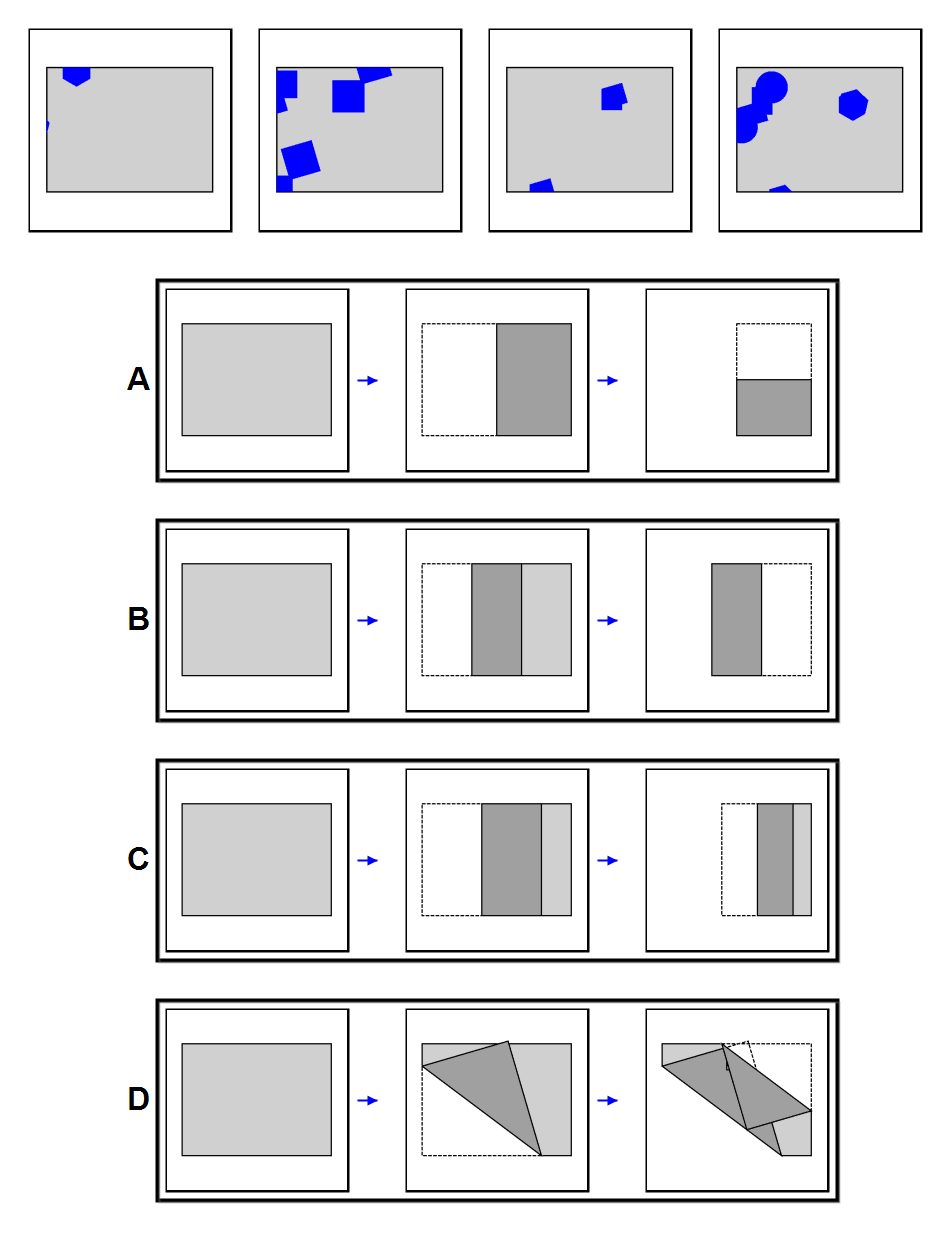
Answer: D